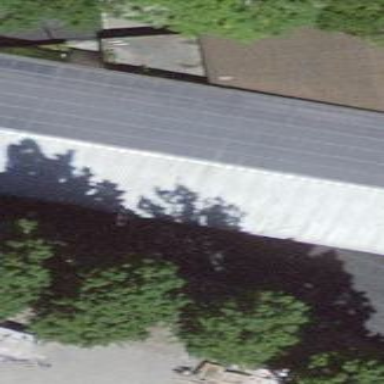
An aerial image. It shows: View of roof of building.